Question: I would like to use ExpandableListView in my application. Untill now everything works fine, except the childView. All the childViews are getting matched with each and every single parentView.
'''
public class AdTypesAdapter extends BaseExpandableListAdapter {
Context context;
public LayoutInflater minflater;
ArrayList<Q2_AdTypeList> adTypeList;
public AdTypesAdapter(Context context, ArrayList<Q2_AdTypeList> adTypeList) {
// TODO Auto-generated constructor stub
this.adTypeList = adTypeList;
context = context;
}
public void setInflater(LayoutInflater mInflater, Context context) {
this.minflater = mInflater;
context = context;
}
@Override
public int getGroupCount() {
// TODO Auto-generated method stub
return adTypeList.size();
}
@Override
public int getChildrenCount(int groupPosition) {
// TODO Auto-generated method stub
return adTypeList.size();
}
@Override
public Object getGroup(int groupPosition) {
// TODO Auto-generated method stub
return null;
}
@Override
public Object getChild(int groupPosition, int childPosition) {
// TODO Auto-generated method stub
return adTypeList.get(childPosition);
}
@Override
public long getGroupId(int groupPosition) {
// TODO Auto-generated method stub
return groupPosition;
}
@Override
public long getChildId(int groupPosition, int childPosition) {
// TODO Auto-generated method stub
return childPosition;
}
@Override
public boolean hasStableIds() {
// TODO Auto-generated method stub
return false;
}
@Override
public View getGroupView(int groupPosition, boolean isExpanded,
View convertView, ViewGroup parent) {
if (convertView == null) {
convertView = minflater.inflate(R.layout.ad_details_parent_layout,
null);
}
TextView noOfImpressions_textView = (TextView) convertView
.findViewById(R.id.noOfImpressions_textView);
TextView amount_textView = (TextView) convertView
.findViewById(R.id.amount_textView);
noOfImpressions_textView.setText(String.valueOf(adTypeList.get(
groupPosition).getAdvImpression()));
amount_textView.setText("$"
+ String.valueOf(adTypeList.get(groupPosition).getAdvPrice()));
// ((TextView) convertView).setChecked(isExpanded);
return convertView;
}
@Override
public View getChildView(int groupPosition, int childPosition,
boolean isLastChild, View convertView, ViewGroup parent) {
TextView adDesc_textView = null;
if (convertView == null) {
convertView = minflater.inflate(R.layout.ad_details_child_layout,
null);
}
adDesc_textView = (TextView) convertView
.findViewById(R.id.adDesc_textView);
adDesc_textView.setText(adTypeList.get(childPosition).getAdvDesc());
return convertView;
}
@Override
public boolean isChildSelectable(int groupPosition, int childPosition) {
// TODO Auto-generated method stub
return false;
}
'''
}
Here the adTypeList consists of data for both parent and childview[
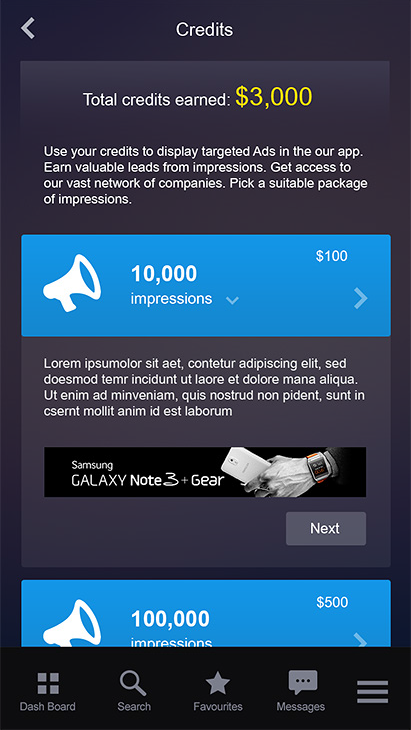
Answer: I think your 'getChildrenCount' should always return 1 based on your data model (each parent has exactly 1 child)
'''
@Override
public int getChildrenCount(int groupPosition)
{
return 1;
}
'''
By returning 'adTypeList.size()' you basically say that the group at position 'groupPosition' has 'adTypeList.size()' children.